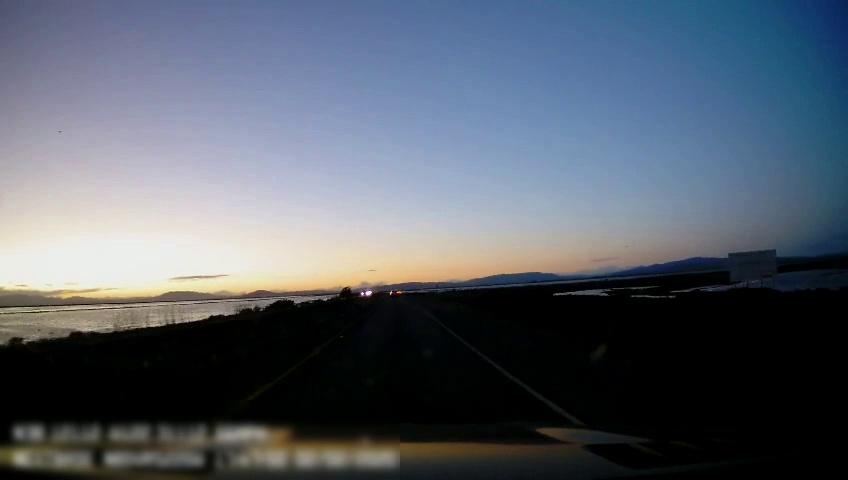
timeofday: Dusk/Dawn/Twilight
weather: Sunny
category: Drivable Space
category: Vehicles | Car
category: Lanes | Current Lane
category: Lanes | Current Lane